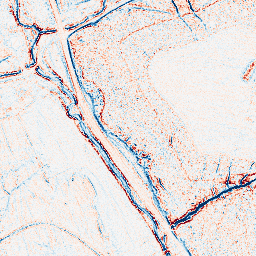
Category: edge_preserving
Decomposition family: anisotropic_diffusion
Decomposition parameters: iterations: 5
kappa: 30
gamma: 0.1
Upsampling method: bicubic
Upsampling parameters: scale: 2
Upsampling scale: 2